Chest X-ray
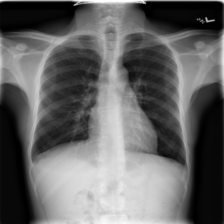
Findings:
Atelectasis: negative
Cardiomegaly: negative
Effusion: negative
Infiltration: positive
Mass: negative
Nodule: negative
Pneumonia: negative
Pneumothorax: negative
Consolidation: negative
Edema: negative
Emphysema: negative
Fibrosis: negative
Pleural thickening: negative
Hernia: negative